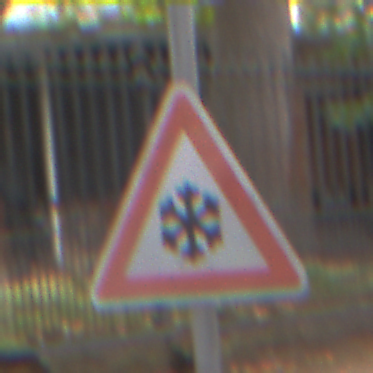
Verkehrszeichen: SchneeOderEisglaette
Umgebung: Outdoor, Urban
Tageszeit: MorningAfternoon
Wetter: Overcast
Licht: Natural
Jahreszeit: NotSpecified
Kontrast: LowContrast